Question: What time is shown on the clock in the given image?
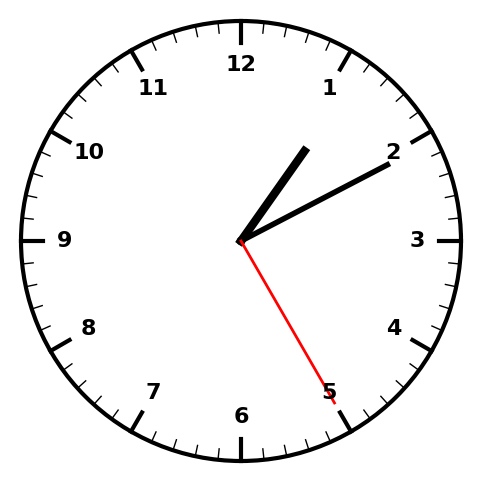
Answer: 01:10:25